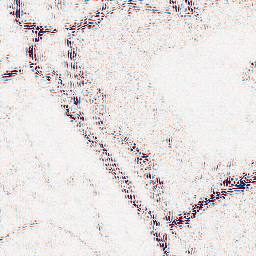
Category: wavelet
Decomposition family: wavelet_dwt
Decomposition parameters: wavelet: db4
level: 2
Upsampling method: sinc_blackman
Upsampling parameters: scale: 8
kernel_size: 16
Upsampling scale: 8